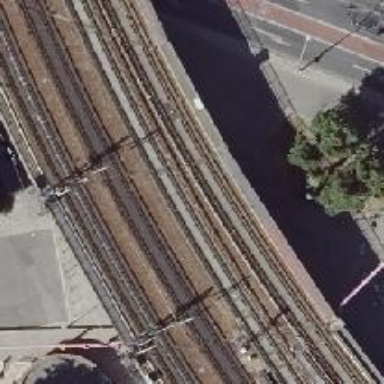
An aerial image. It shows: Viaduct bridge carrying electrified light rail. The railway is built with ballastless technology.